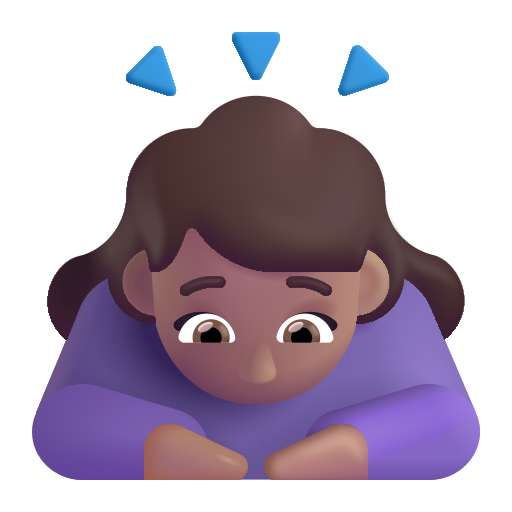
woman bowing color